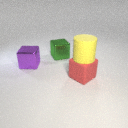
large green metal cube to the right of large purple metal cube